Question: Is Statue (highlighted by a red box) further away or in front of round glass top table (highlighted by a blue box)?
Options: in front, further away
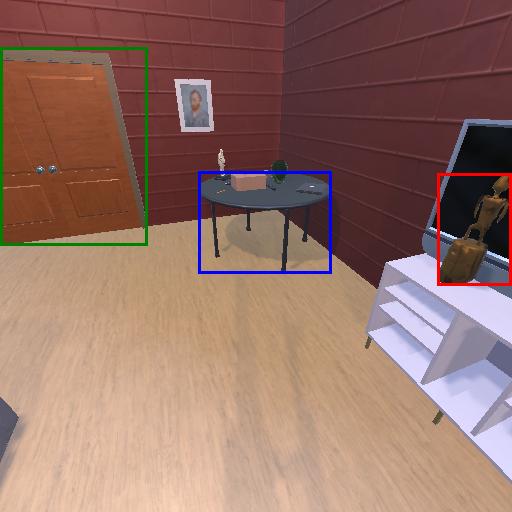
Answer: in front